Field crop: maize
Growth stage: 2
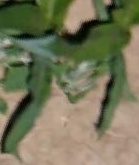
Species: maize